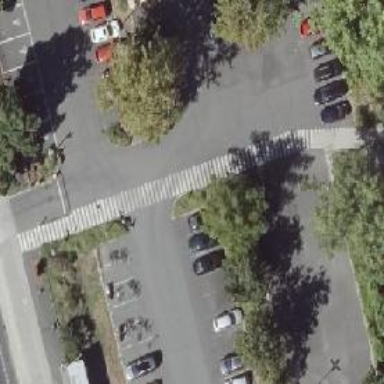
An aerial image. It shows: Road serving as parking aisle.